Question: What message shown?
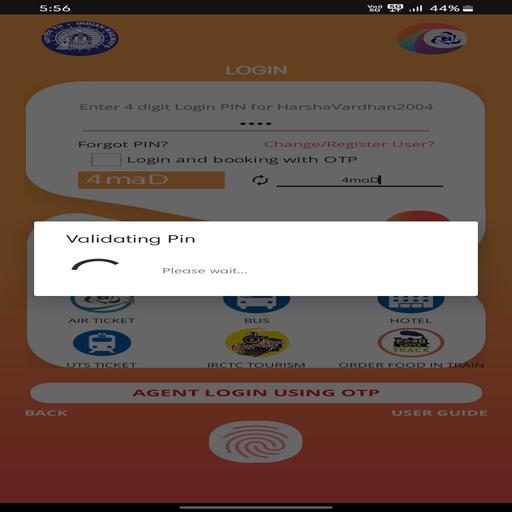
Answer: Validating PIN